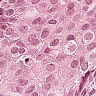
Metastatic tissue present: yes